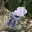
Label: 8